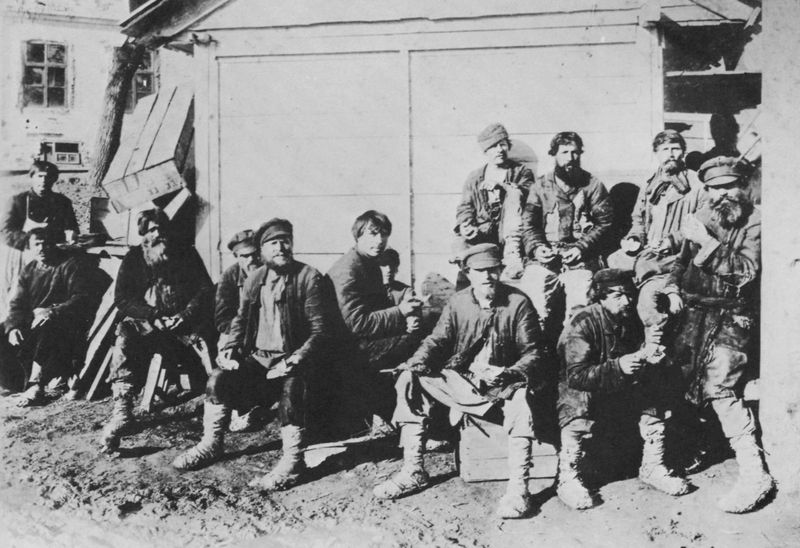
Titel: Bauern und Bootsleute aus Nischnij-Nowgorod
Künstler: Russischer Photograph
Standort: Paris
Institution: Librairie de Sialsky
Schlagwörter: weiß, sand, sitzen, fenster, frau, hut, hüte, männer, schwarz, haus, alt, bart, mütze, mützen, gruppenporträt, hütte, boden, arbeit, schuppen, fischer, mittag, russland, pause, fabrik, arbeiter, soldaten, essen, kaffee, pfeife, zigarre, brot, bretter, tor, foto, fotografie, eingang, schwarzweiss, kiste, stiefel, photo, werkstatt, fotgrafie, garage, mittagspause